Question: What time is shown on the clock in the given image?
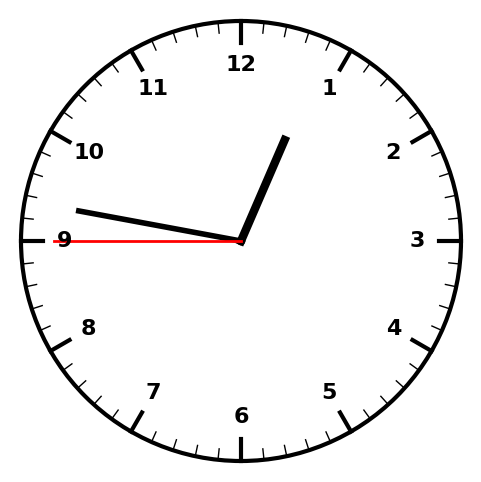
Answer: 12:46:45